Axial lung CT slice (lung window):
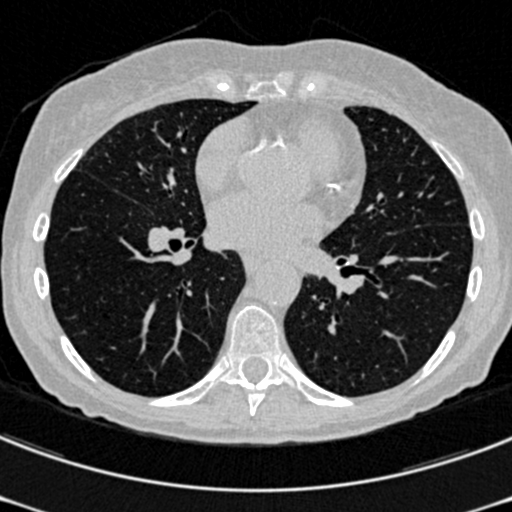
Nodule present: no